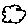
Label: cloud